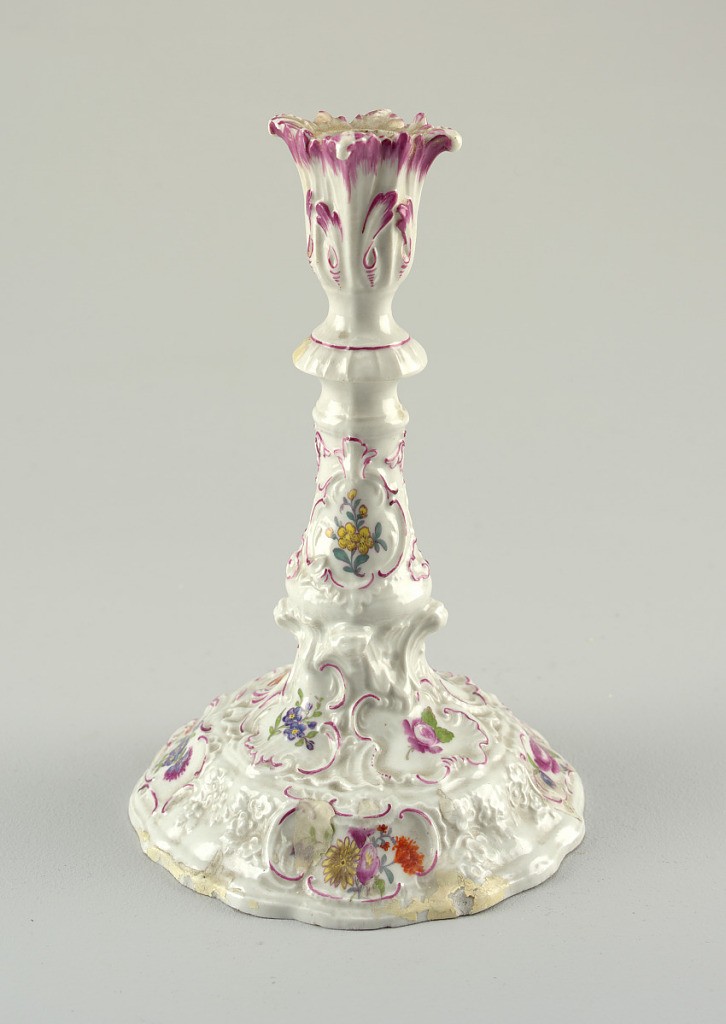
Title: Candlestick (One of a Pair)
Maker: Volkstedt-Rudolstadt Porcelain Manufactory, German, established 1762
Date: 18th century
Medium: hard paste porcelain, vitreous enamel
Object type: candlestick
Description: Candlestick with wide spreading base. And molded floral and scrollwork decoration. At center, a rocaille cartouche enclosing painted flowers.